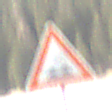
Verkehrszeichen: UnebeneFahrbahn
Umgebung: Outdoor, Nature
Tageszeit: Midday
Wetter: PartlyCloudy
Licht: Natural
Jahreszeit: NotSpecified
Kontrast: HighContrast